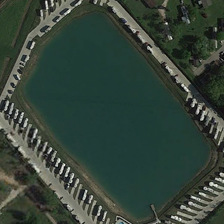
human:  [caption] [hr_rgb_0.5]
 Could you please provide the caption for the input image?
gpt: it is a blue-green lake, black buildings and green trees and lawn .

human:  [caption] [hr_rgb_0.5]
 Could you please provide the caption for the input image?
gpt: it is a lake, several buildings, trees and lawn .

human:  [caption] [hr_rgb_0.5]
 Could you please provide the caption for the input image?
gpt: some green trees are near a rectangular blue pond .

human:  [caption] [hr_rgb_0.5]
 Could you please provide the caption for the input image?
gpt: some green trees are near a rectangular blue pond .

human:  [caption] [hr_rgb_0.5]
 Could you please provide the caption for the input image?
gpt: it is a lake, several buildings, trees and lawn .